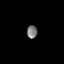
Tissue: lung
Cell type: Fibroblasts
Senescence score: 0.5893
Nuclear area (px): 135
Mean DAPI intensity: 120.015